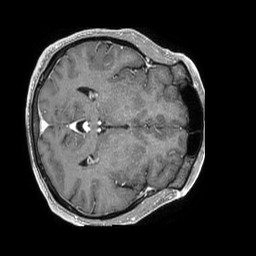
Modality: T1w
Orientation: axial
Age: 55
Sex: male
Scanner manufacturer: philips
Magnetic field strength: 1.5 T
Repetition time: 0.007645 s
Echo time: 0.003478 s